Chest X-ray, AP view. Patient: 12 years old, sex M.
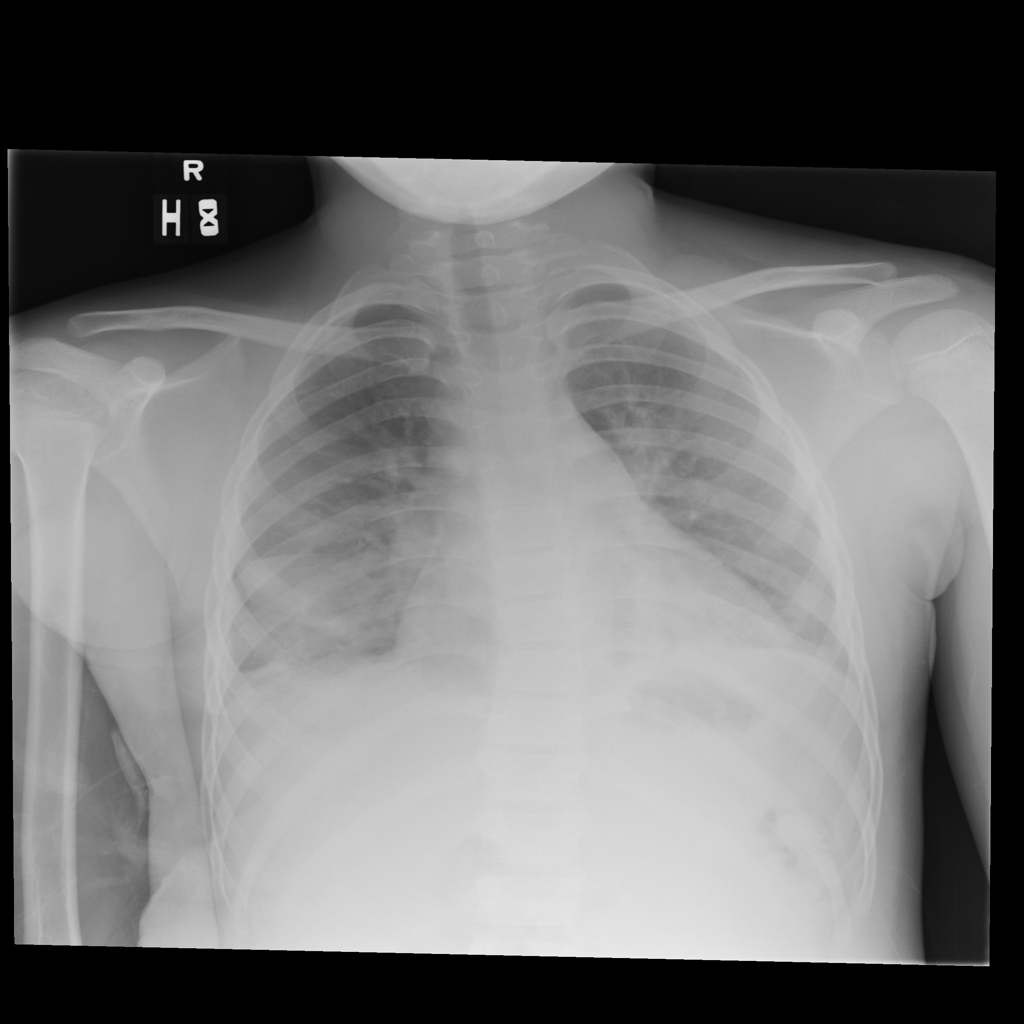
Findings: No Finding